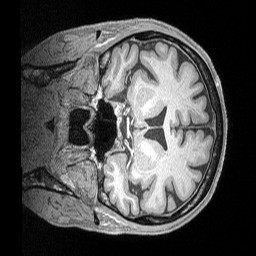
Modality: T1w
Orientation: coronal
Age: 39
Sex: male
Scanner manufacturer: siemens
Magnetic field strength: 3 T
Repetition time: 2.53 s
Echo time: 0.00164 s